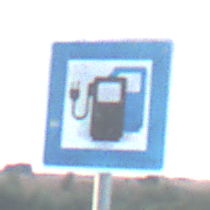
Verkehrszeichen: LadestationFuerElektrofahrzeuge
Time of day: SunriseSunset
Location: Outdoor (Nature)
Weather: Clear
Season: Winter
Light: Natural